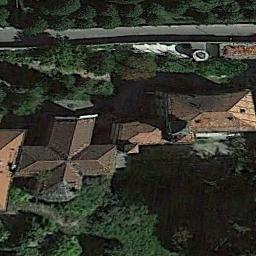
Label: church